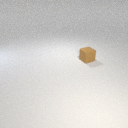
small brown rubber cube